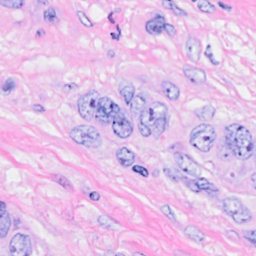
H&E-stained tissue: Breast